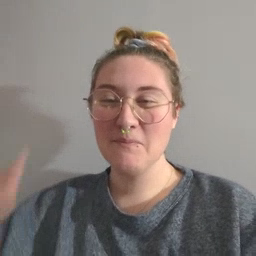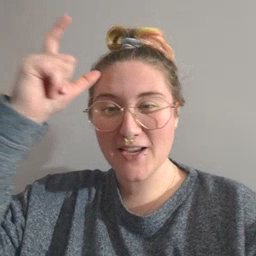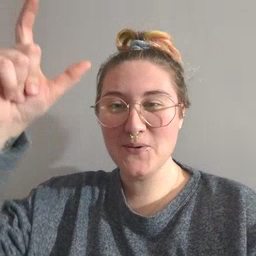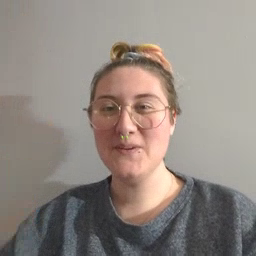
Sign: moon